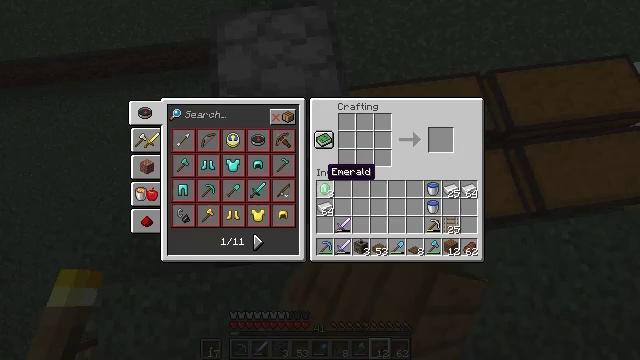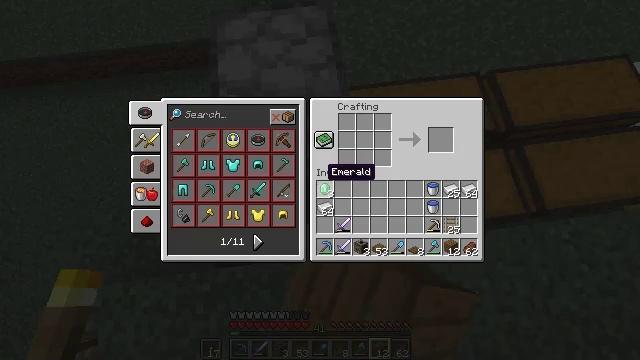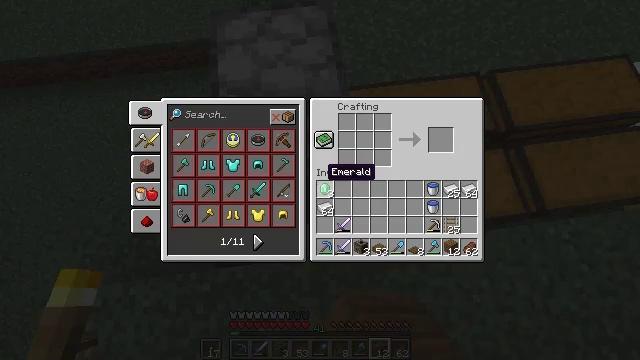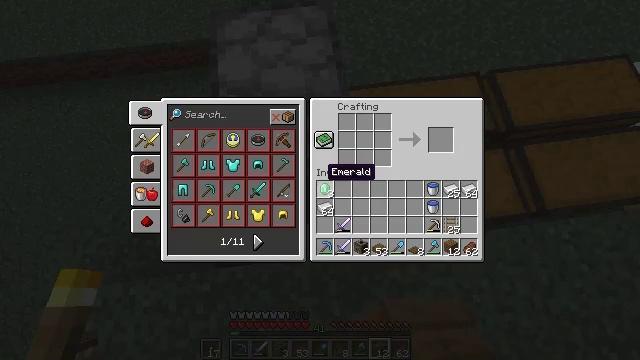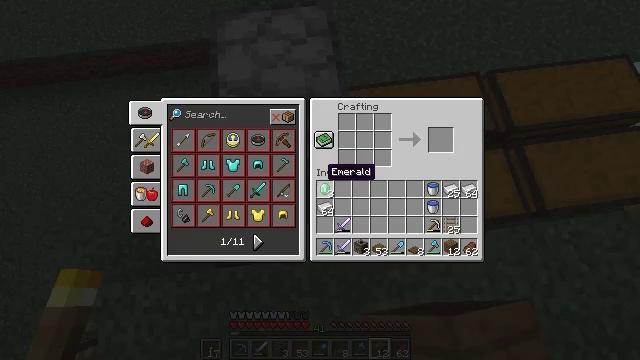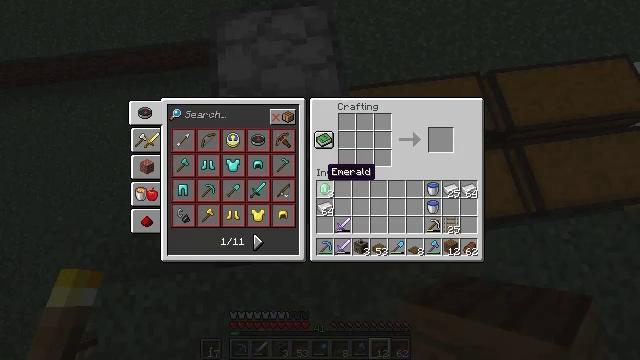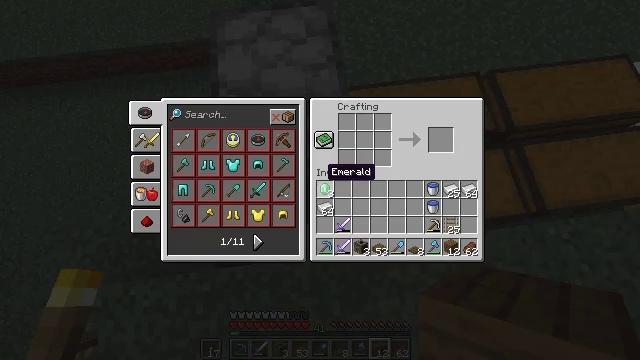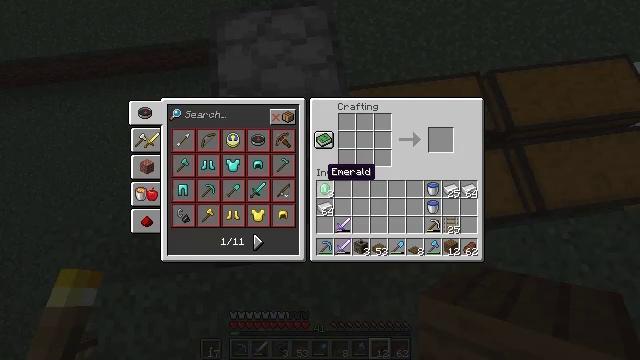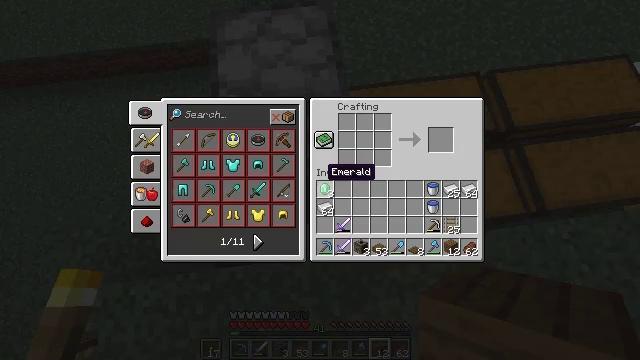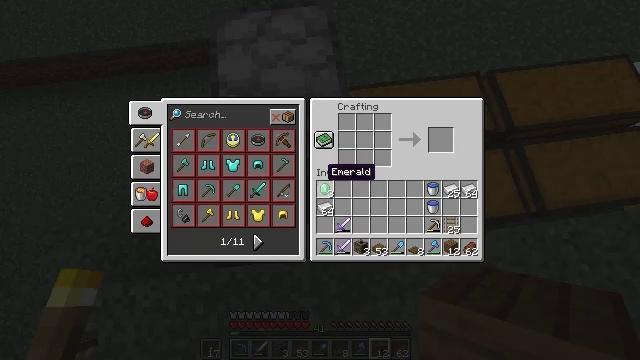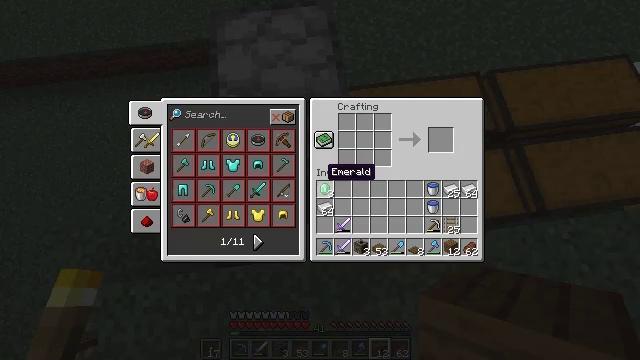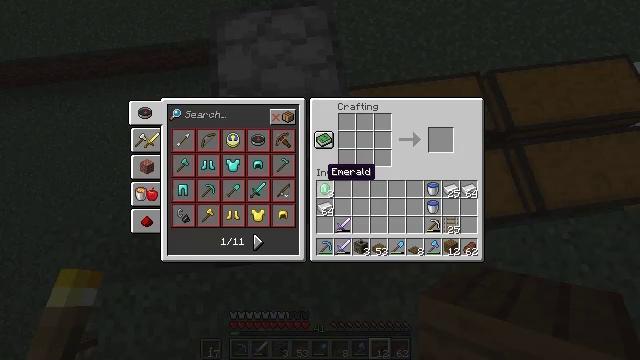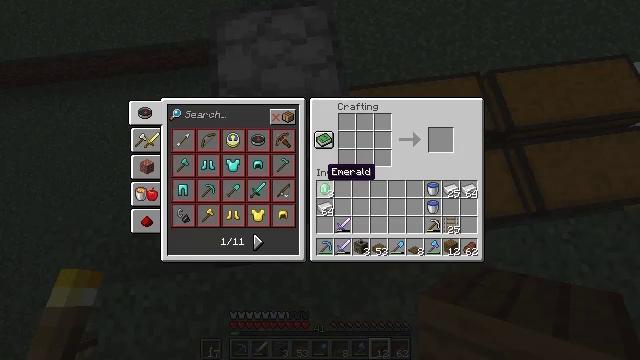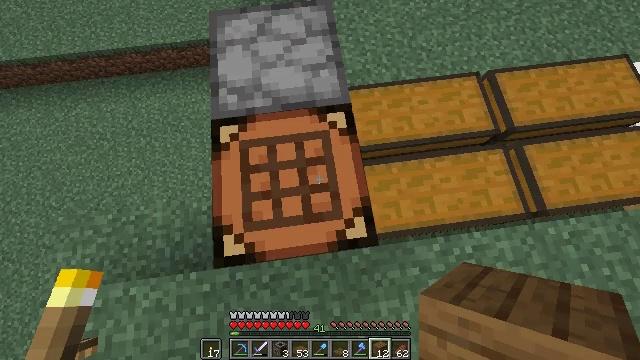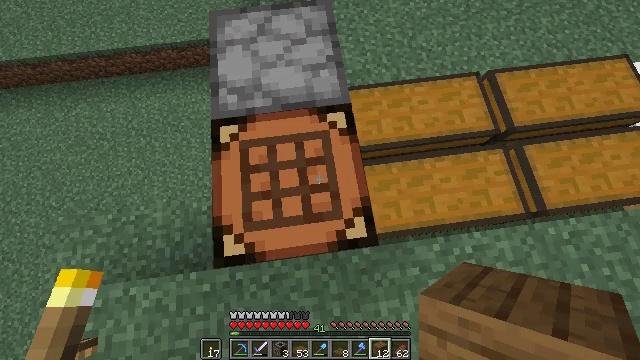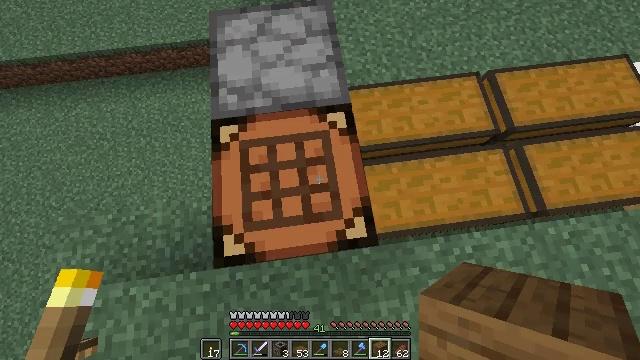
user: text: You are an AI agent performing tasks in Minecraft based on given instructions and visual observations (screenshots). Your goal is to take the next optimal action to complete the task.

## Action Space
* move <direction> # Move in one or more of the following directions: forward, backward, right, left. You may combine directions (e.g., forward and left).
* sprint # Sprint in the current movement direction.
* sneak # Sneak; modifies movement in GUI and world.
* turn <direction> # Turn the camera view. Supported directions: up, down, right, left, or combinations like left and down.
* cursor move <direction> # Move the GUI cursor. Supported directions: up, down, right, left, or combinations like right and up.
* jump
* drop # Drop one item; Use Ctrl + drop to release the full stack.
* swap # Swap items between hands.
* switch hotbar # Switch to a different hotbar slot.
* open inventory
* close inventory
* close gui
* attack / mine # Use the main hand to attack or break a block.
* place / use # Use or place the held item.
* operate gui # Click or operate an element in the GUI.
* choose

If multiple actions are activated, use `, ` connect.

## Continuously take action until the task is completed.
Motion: motion action
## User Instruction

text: Use iron ingots at the crafting table to make a minecart.
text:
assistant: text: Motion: no_op
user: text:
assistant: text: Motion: no_op
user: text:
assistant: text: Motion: no_op
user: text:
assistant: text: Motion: no_op
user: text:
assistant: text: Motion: no_op
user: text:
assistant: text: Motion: no_op
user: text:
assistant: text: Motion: no_op
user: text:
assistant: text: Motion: no_op
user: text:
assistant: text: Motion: no_op
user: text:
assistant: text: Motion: no_op
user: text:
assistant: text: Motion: no_op
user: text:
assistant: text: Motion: no_op
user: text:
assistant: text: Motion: no_op
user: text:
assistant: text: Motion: close gui
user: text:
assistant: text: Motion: no_op
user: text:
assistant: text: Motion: no_op
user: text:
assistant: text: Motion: turn right
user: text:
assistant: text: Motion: turn right and up
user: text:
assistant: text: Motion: turn right and up
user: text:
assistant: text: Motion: turn right and up
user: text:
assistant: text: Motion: no_op
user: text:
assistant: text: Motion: turn left and down
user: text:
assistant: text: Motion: turn left and down
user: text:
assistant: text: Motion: turn left
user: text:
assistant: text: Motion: turn left
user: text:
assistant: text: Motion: use / place
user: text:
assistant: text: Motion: use / place
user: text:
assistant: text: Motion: use / place
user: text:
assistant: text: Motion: use / place
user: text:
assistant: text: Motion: no_op